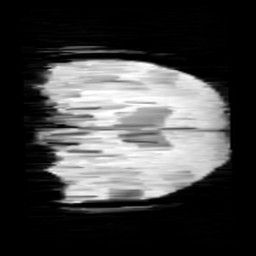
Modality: minIP
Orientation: coronal
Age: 11
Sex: male
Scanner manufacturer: siemens
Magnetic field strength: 3 T
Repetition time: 0.027 s
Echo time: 0.02 s